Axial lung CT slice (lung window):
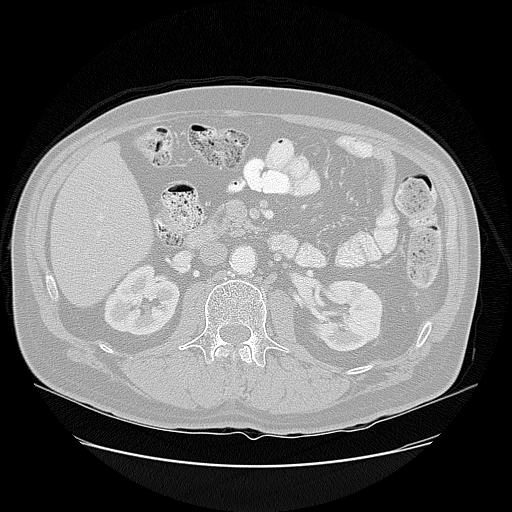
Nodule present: no